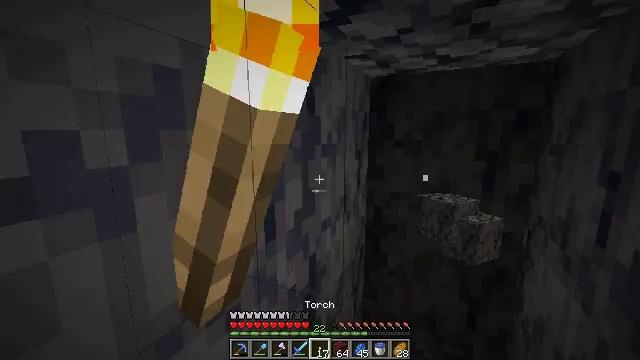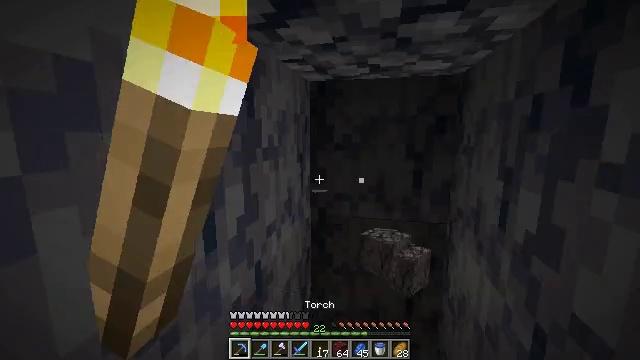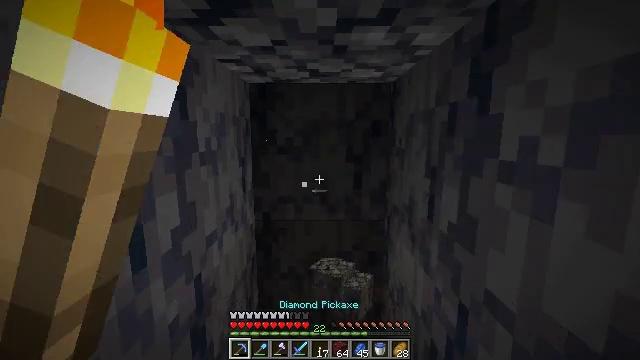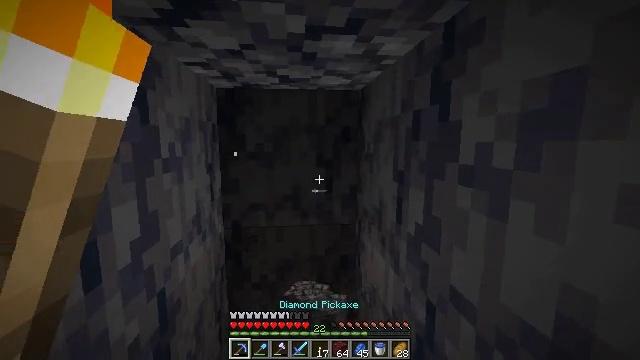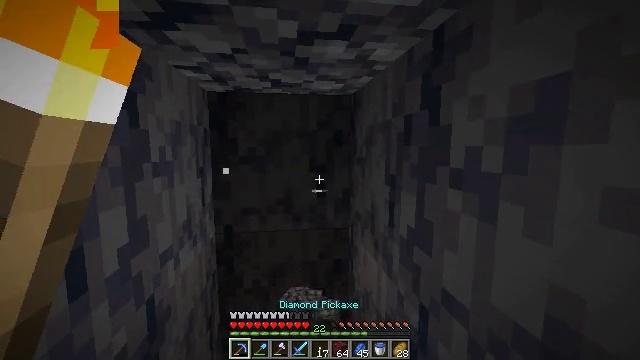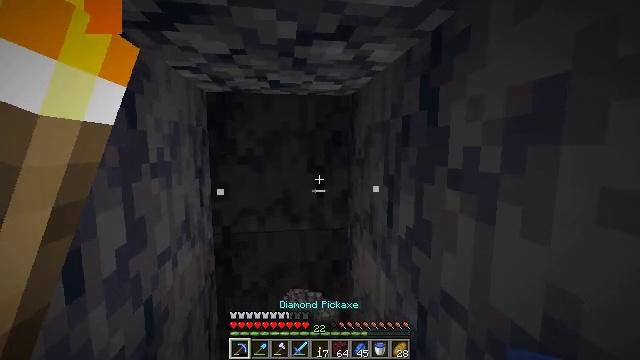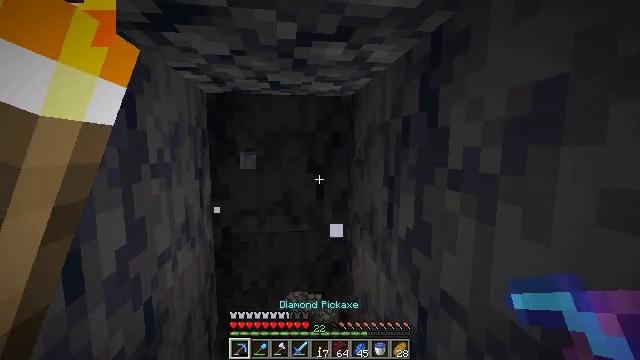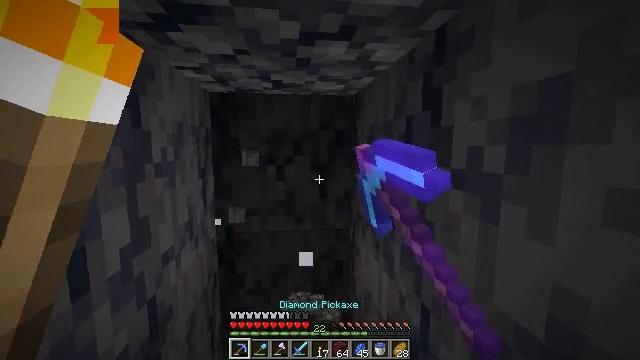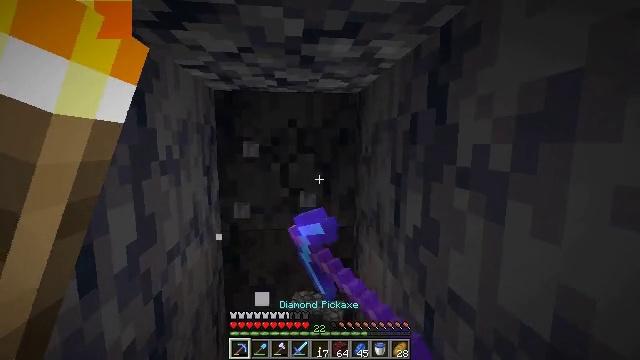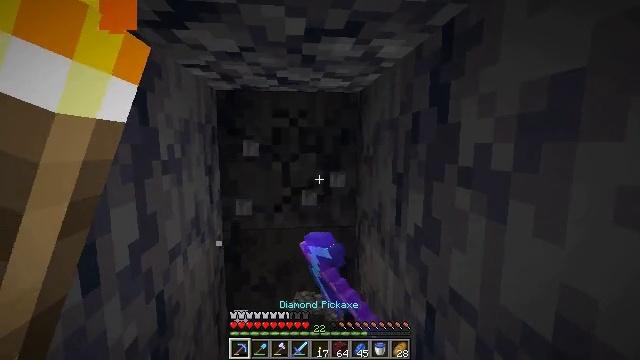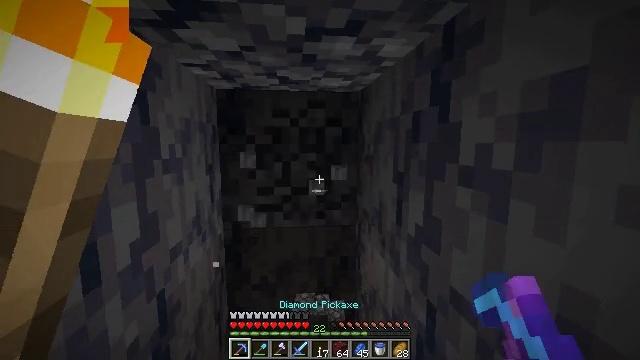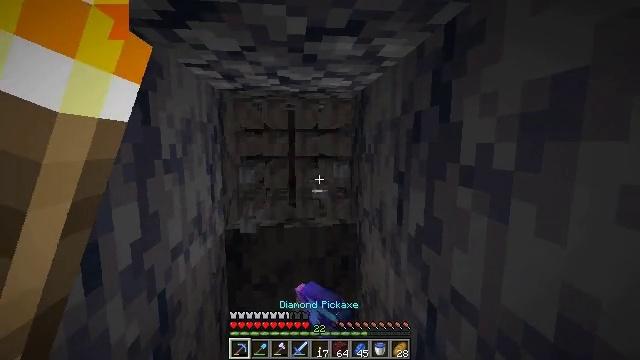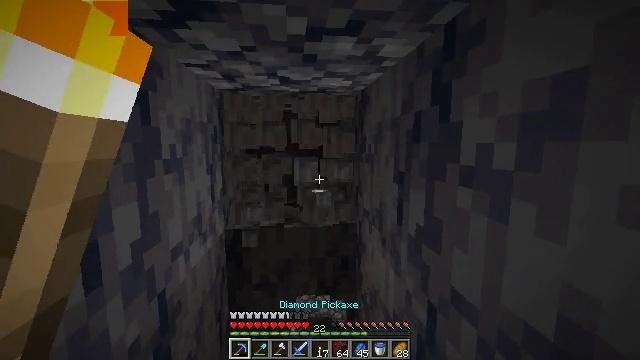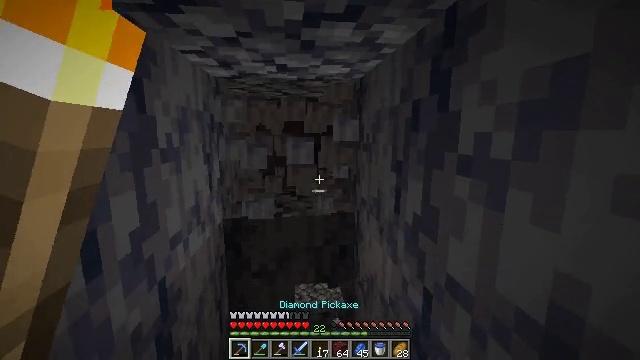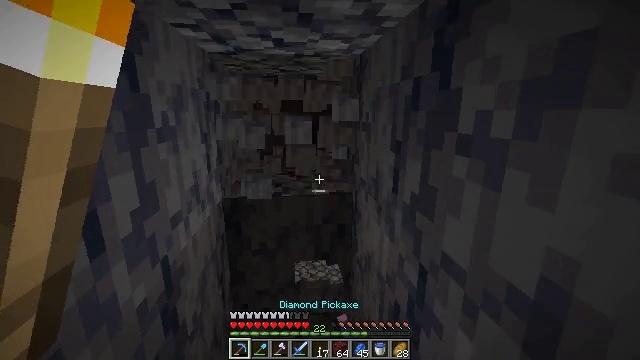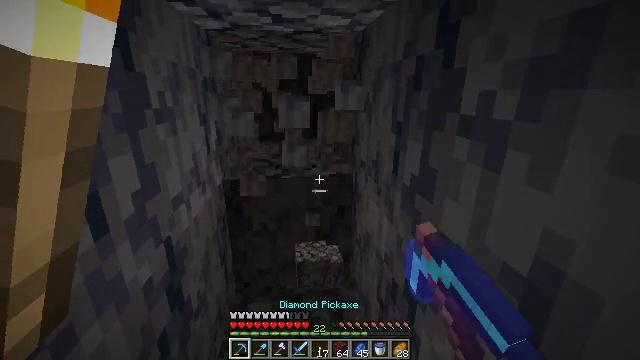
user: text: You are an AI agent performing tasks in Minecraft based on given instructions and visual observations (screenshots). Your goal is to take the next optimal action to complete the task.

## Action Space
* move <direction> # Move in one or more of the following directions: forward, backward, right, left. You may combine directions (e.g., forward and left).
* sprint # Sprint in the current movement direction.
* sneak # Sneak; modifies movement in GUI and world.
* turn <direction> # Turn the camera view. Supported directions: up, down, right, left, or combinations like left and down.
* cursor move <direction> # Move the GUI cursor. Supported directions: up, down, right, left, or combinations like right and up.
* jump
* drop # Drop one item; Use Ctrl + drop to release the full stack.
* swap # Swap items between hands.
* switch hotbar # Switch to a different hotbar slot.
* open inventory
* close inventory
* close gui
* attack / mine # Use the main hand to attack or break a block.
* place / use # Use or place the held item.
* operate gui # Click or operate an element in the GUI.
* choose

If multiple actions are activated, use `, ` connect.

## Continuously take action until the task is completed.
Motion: motion action
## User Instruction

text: Collect basalt for building.
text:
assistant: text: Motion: turn right, switch to hotbar 1
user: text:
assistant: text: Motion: turn right, switch to hotbar 1
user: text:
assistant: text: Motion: turn right and up, switch to hotbar 1
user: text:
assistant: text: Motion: turn right
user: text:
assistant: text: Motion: no_op
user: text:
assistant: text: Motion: attack / mine
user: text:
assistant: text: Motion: attack / mine
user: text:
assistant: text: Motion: attack / mine
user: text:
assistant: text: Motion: attack / mine
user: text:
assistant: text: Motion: attack / mine
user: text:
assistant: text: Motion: attack / mine
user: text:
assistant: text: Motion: attack / mine
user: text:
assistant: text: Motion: turn down, attack / mine
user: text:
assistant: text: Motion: turn down, attack / mine
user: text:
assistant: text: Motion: turn down, attack / mine
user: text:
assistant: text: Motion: turn down, attack / mine
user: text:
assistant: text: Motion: attack / mine
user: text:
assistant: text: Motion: attack / mine
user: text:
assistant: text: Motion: attack / mine
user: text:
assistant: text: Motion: attack / mine
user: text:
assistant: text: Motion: attack / mine
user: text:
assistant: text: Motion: attack / mine
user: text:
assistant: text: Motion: move forward, turn left and up, attack / mine
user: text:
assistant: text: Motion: move forward, turn left and up, attack / mine
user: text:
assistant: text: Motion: move forward, turn up, attack / mine
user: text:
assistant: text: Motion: move forward, turn up, attack / mine
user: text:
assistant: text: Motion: move forward, turn up, attack / mine
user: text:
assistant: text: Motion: turn up, attack / mine
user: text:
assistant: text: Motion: attack / mine
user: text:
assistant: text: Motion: attack / mine